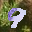
Label: 9